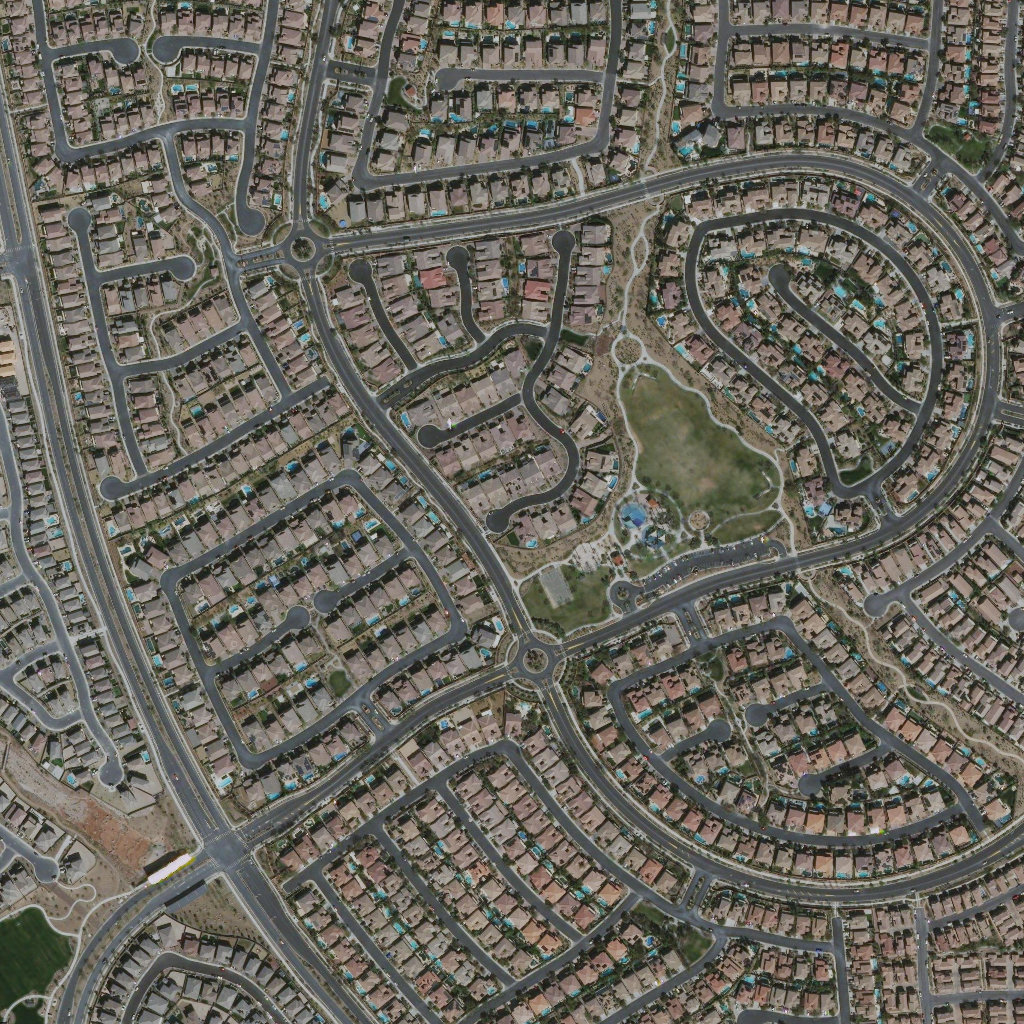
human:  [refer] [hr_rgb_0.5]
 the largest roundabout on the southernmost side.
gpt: <box>[[50, 62, 54, 66, 0]]</box>

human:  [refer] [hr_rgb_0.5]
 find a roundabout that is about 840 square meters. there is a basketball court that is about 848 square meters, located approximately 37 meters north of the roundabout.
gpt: <box>[[50, 62, 54, 66, 0]]</box>

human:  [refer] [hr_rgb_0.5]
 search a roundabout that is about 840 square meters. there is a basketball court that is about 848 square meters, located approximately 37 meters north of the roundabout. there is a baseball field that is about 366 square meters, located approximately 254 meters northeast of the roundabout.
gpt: <box>[[50, 62, 54, 66, 0]]</box>

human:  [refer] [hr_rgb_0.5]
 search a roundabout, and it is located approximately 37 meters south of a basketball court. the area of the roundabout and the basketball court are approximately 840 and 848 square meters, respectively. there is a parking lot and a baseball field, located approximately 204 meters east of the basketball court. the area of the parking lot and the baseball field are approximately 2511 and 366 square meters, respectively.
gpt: <box>[[50, 62, 54, 66, 0]]</box>

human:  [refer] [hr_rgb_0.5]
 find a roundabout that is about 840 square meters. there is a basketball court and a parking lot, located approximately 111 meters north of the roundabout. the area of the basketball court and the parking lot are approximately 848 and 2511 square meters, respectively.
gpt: <box>[[50, 62, 54, 66, 0]]</box>

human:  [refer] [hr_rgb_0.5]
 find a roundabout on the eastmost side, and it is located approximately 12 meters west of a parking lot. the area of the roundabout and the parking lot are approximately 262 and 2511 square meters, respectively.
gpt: <box>[[59, 56, 61, 59, 0]]</box>